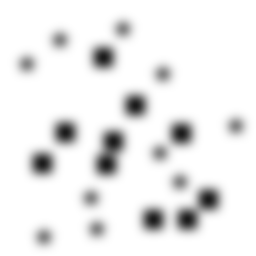
Squares: 10
Triangles: 0
Stars: 10
Total shapes: 20